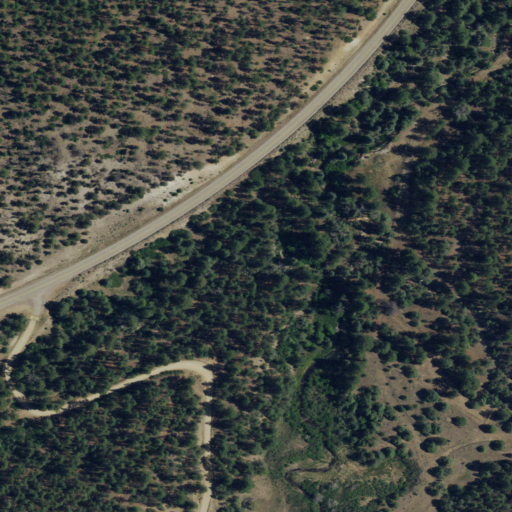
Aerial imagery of valley in New Mexico named Ojo Sarco Canyon containing evergreen forest, open development, woody wetlands, and low intensity development